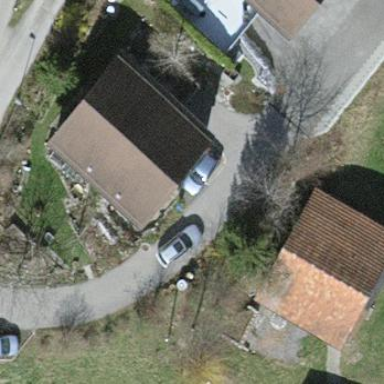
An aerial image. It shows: Detached building with gabled roof.